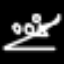
Label: octagon